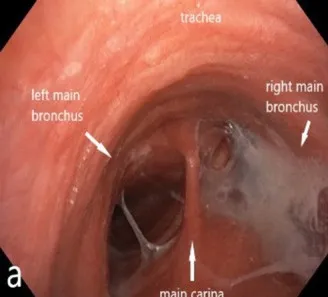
Bronchoscopy:. Main trachea - purulent bronchitis, more severe in the right main bronchus, the bronchial mucosa is dull, red, with dilated vessels.
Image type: endoscopy (gi_endoscopy)